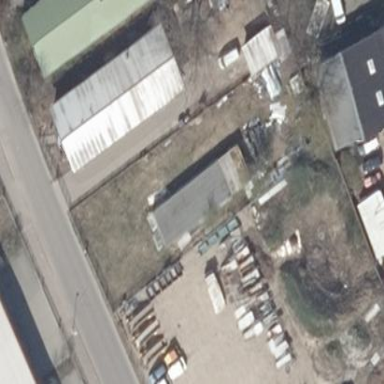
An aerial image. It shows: Industrial building with flat grey roof.